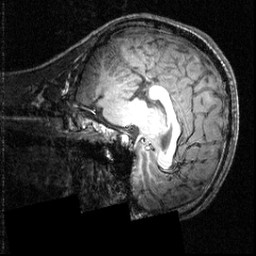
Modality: T1w
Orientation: sagittal
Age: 18
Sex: male
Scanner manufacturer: siemens
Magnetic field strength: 3.951 T
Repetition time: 1.5 s
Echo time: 0.00335 s